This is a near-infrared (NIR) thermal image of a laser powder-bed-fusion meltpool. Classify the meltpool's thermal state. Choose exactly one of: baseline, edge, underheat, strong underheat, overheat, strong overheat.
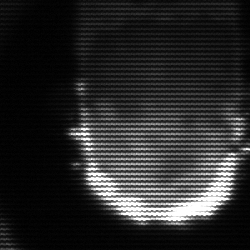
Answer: baseline